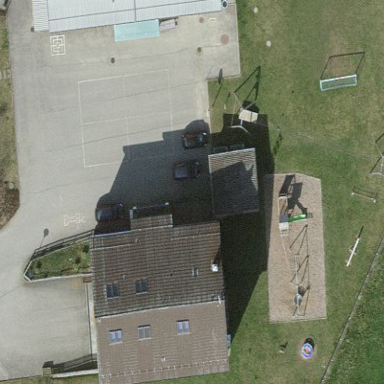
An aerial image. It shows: School building.